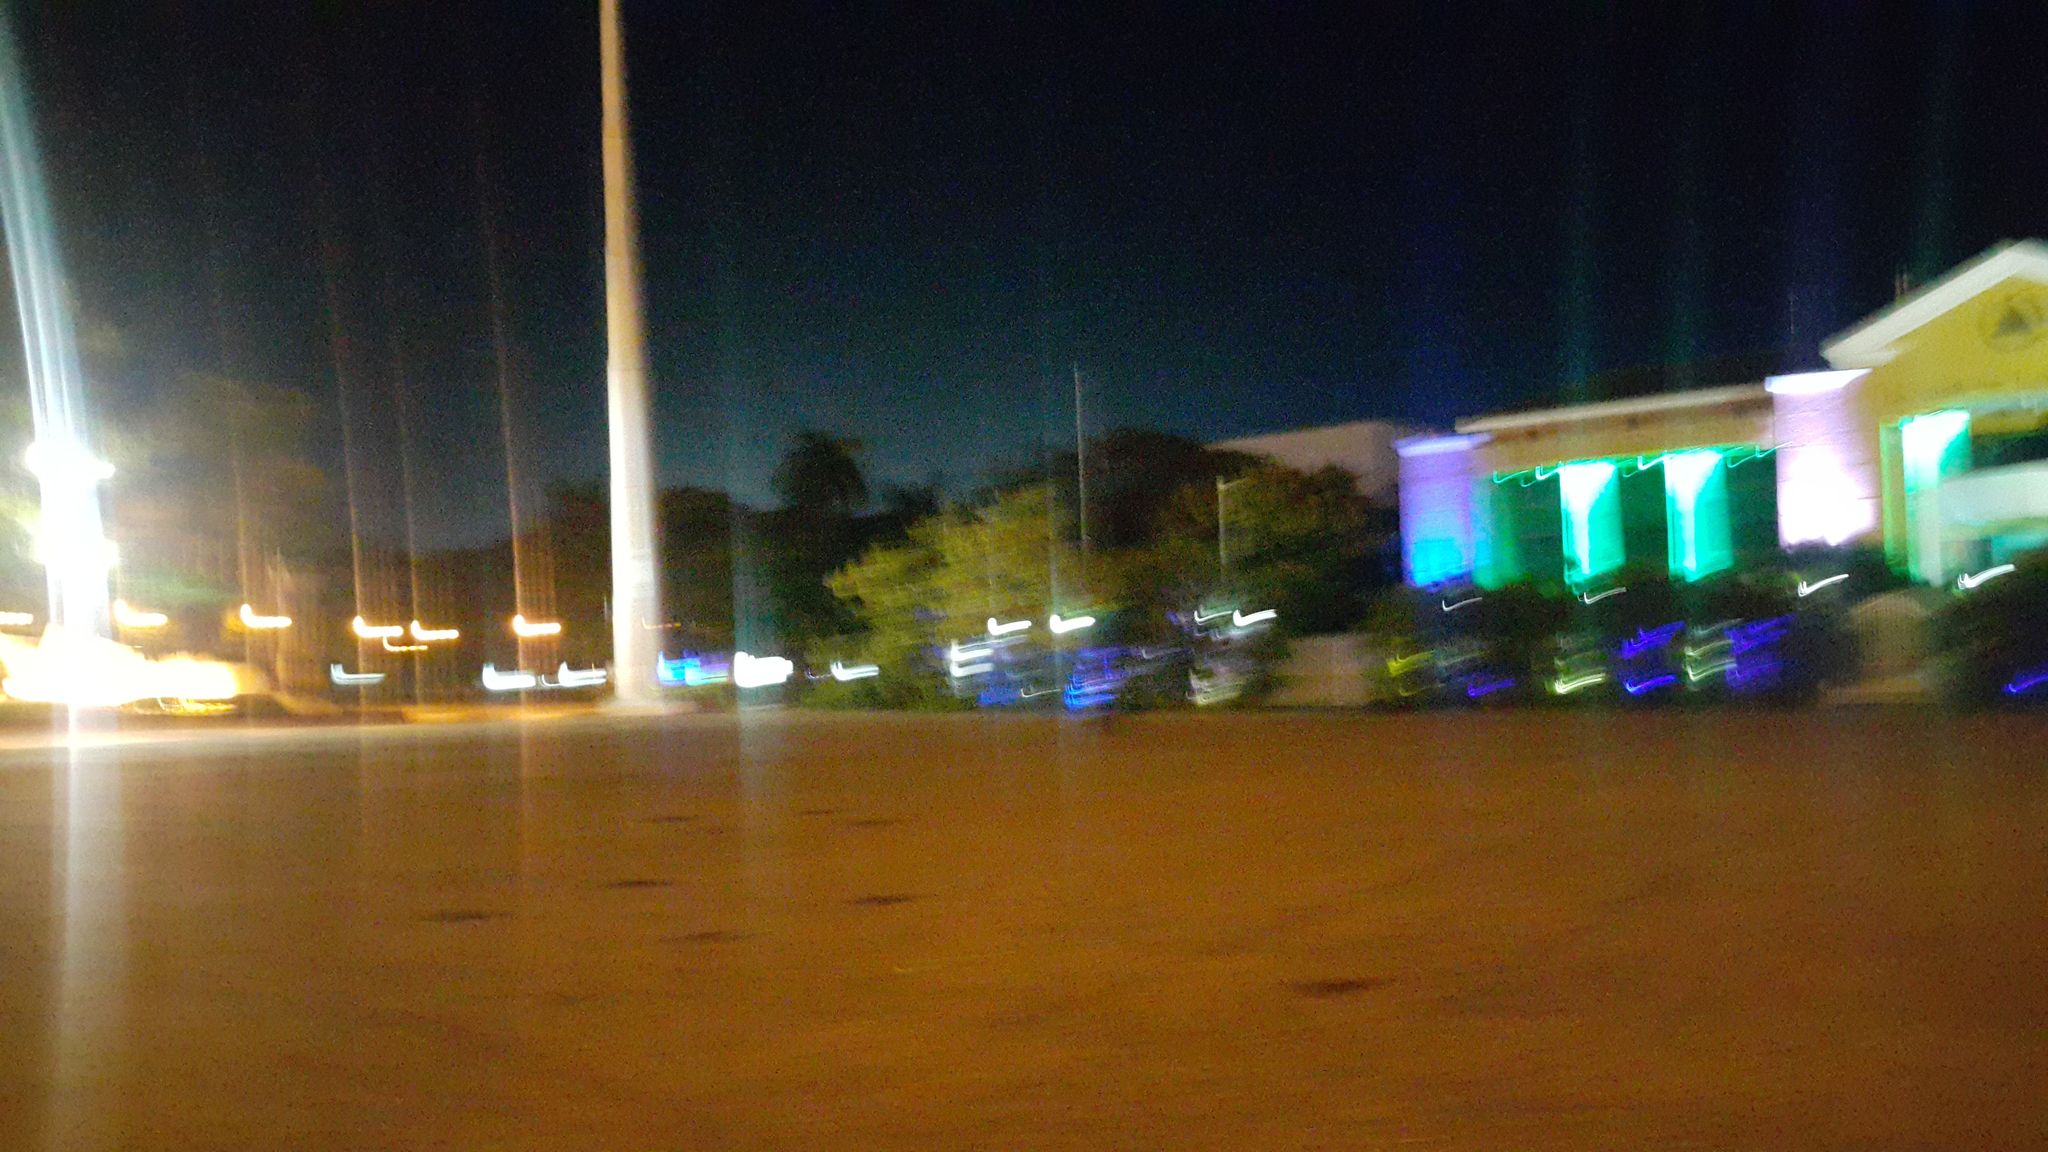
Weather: clear
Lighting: night
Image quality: slightly poor
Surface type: driving surface
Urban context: urban centre
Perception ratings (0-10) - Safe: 5.55, Lively: 7.19, Beautiful: 2.97, Boring: 4.9, Depressing: 5.74, Wealthy: 7.74